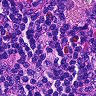
Metastatic tissue present: no